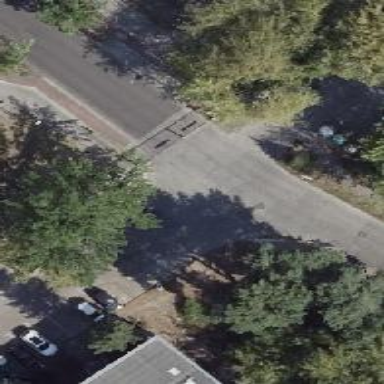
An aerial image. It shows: Residential road with concrete sidewalks on both sides.